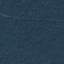
Land use / land cover: Forest